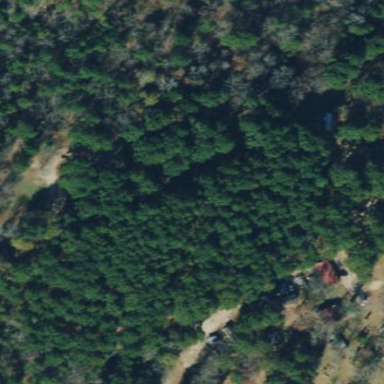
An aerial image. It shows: Evergreen needle-leaved forest.